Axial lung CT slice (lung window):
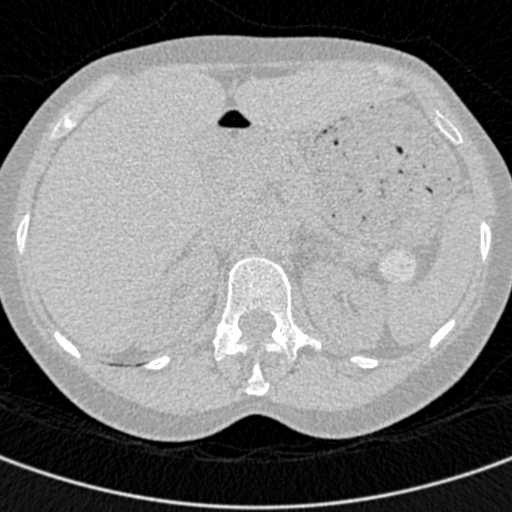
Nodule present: no